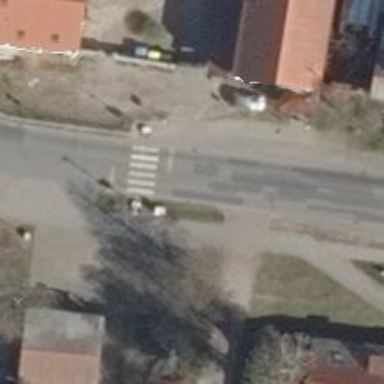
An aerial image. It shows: Uncontrolled crossing on the road.